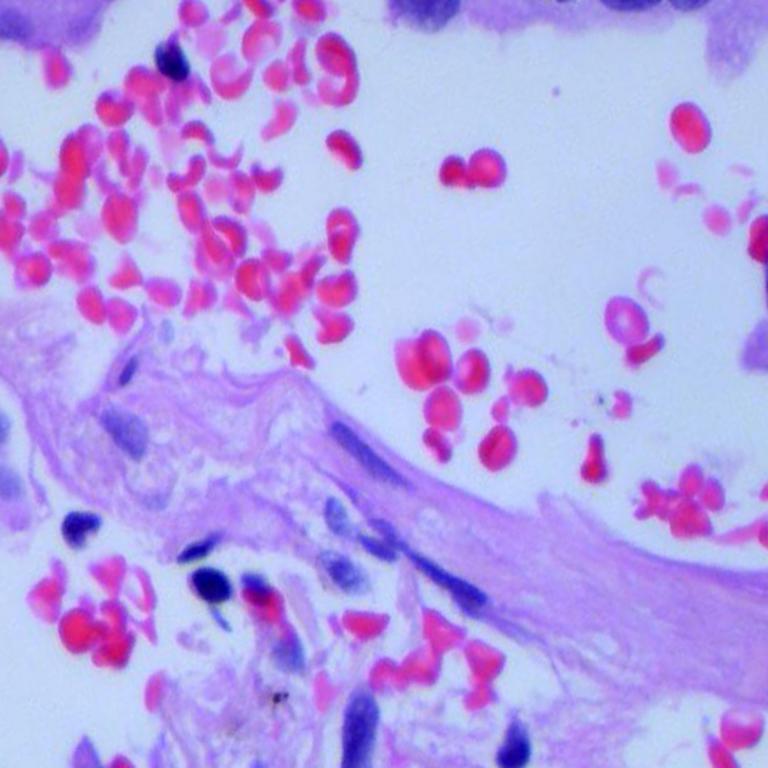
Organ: lung
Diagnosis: adenocarcinomas